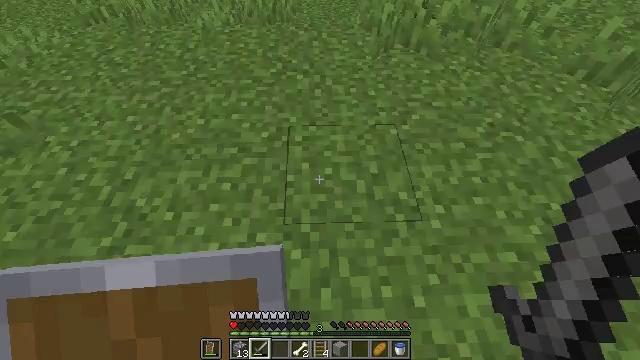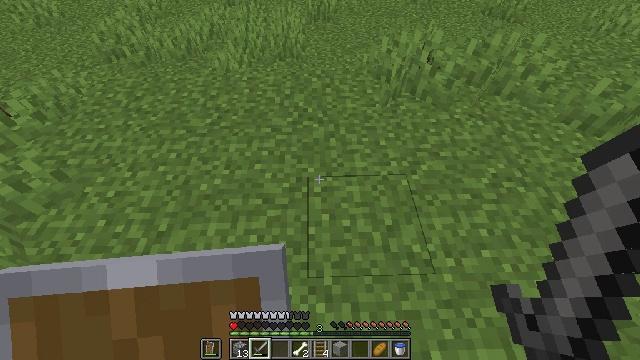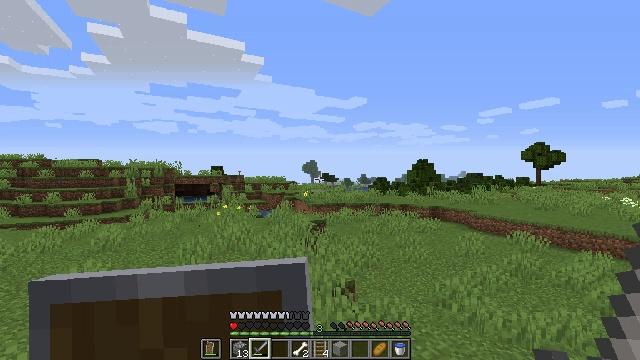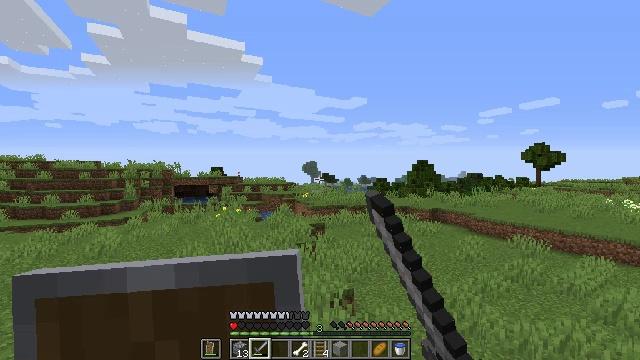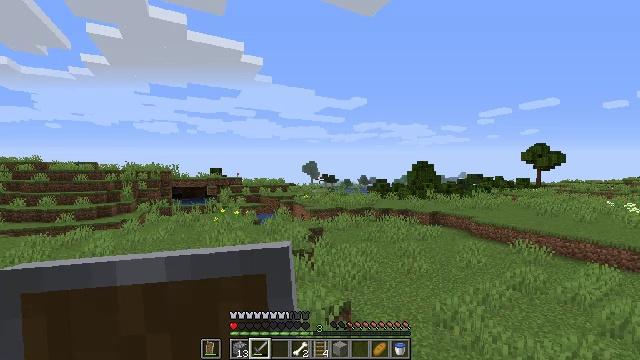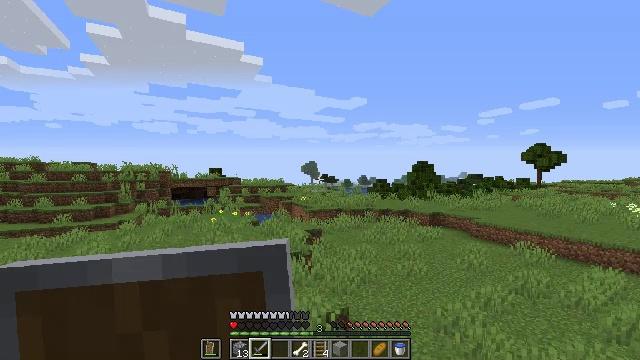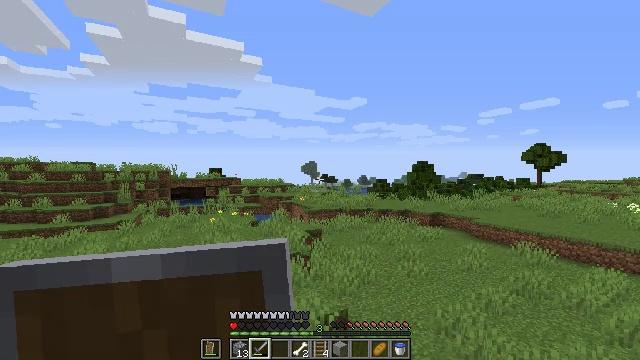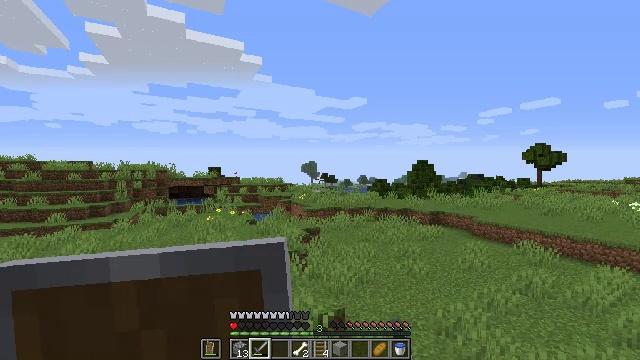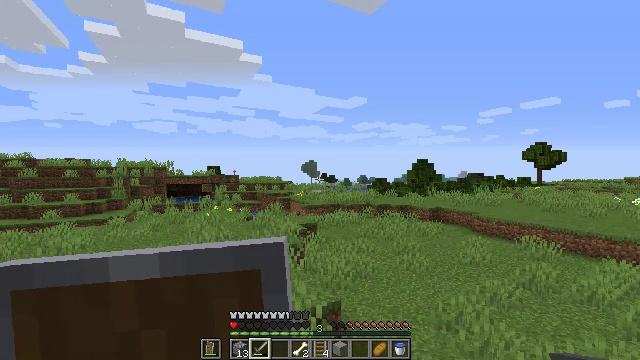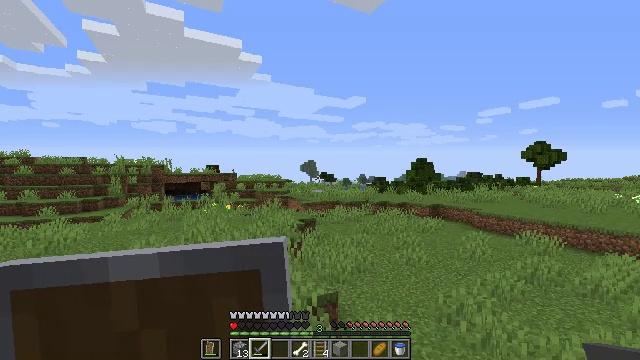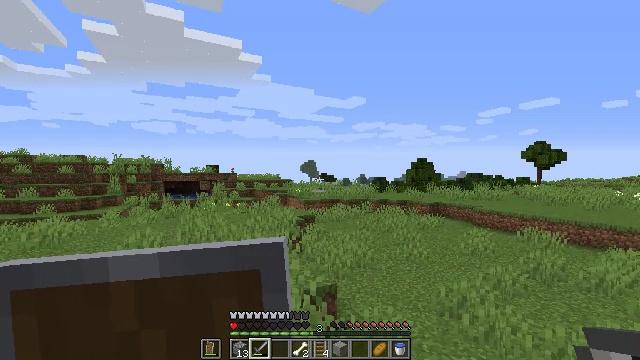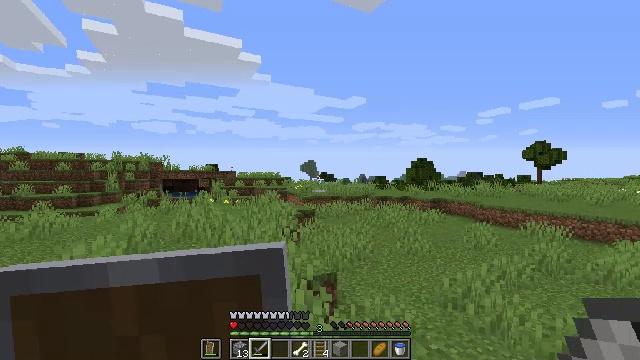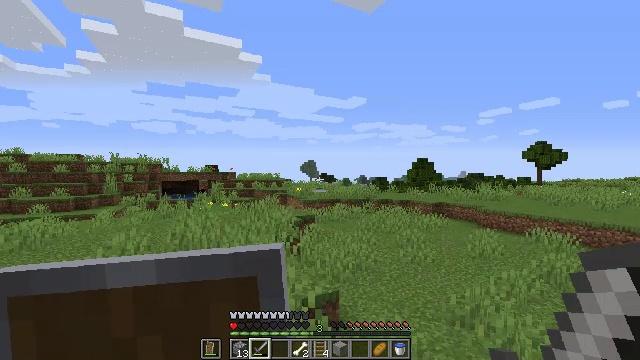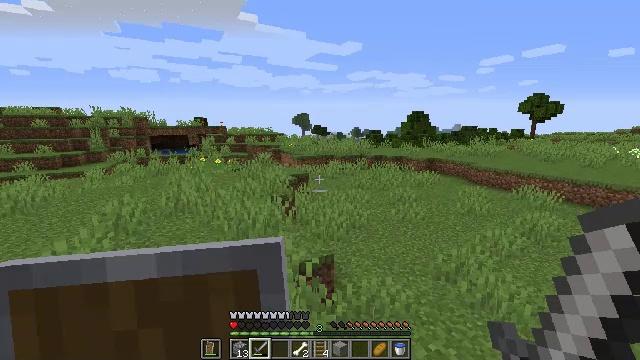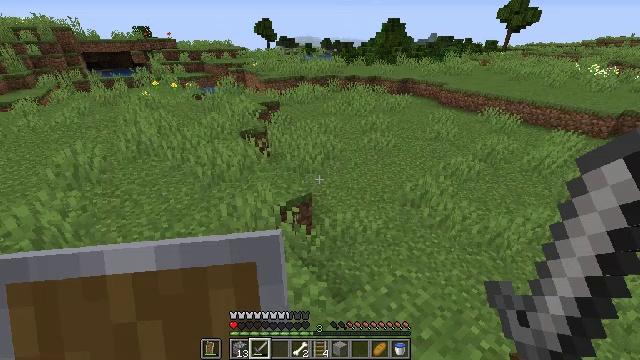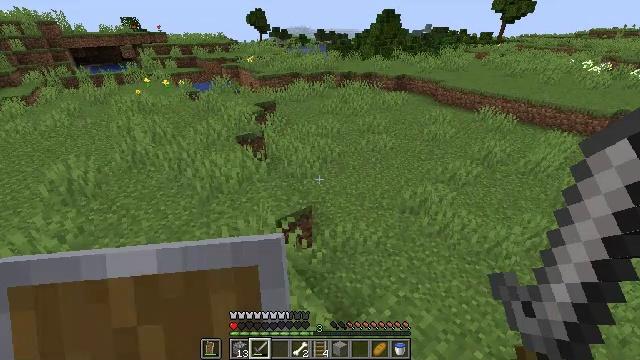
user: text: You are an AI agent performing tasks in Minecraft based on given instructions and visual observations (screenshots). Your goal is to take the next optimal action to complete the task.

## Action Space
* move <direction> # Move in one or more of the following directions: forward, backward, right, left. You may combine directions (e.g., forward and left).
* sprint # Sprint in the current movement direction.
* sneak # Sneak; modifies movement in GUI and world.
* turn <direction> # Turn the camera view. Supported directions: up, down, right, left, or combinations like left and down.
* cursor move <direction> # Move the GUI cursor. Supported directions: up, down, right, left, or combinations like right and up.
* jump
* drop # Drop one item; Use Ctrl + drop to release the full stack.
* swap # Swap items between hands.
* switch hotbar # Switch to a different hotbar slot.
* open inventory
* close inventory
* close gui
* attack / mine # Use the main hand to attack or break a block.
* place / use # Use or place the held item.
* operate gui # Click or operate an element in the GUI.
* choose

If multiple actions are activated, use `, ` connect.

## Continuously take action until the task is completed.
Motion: motion action
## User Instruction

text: Dig up carrots from the soil.
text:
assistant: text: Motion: move forward and move left, jump
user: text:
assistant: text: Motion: move forward and move left, turn left and up, attack / mine, jump
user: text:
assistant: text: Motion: move forward and move right
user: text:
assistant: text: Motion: move forward
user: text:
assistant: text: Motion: move forward
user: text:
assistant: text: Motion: move forward and move right, jump
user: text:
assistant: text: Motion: move forward and move right, jump
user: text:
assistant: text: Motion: move forward and move right, jump
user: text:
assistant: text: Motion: move forward and move left, jump
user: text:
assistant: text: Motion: move forward and move left, jump
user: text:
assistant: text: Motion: move forward and move left, jump
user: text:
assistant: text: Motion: move forward and move left, jump
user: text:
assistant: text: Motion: move forward and move left, turn right and down, jump
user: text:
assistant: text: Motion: move forward, turn right and down, jump
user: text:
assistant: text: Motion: move forward, turn right and down, jump
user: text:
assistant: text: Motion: move forward, turn right and up, jump
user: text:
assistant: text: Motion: move forward, turn right and up, jump
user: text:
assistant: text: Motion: move forward, turn right and up, jump
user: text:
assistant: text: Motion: move forward, turn right and up, jump
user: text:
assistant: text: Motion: move forward, turn right and up, jump
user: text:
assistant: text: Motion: move forward, turn right and up, jump
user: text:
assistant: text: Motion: move forward, jump
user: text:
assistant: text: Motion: move forward, jump
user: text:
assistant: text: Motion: move forward, jump
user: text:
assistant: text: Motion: move forward, jump
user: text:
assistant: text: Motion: move forward, jump
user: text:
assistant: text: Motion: move forward, jump
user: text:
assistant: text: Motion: move forward, jump
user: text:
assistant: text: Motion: move forward, jump
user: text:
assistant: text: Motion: move forward, jump